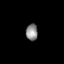
Tissue: lung
Cell type: Epithelial cells
Senescence score: 0.1865
Nuclear area (px): 195
Mean DAPI intensity: 137.292